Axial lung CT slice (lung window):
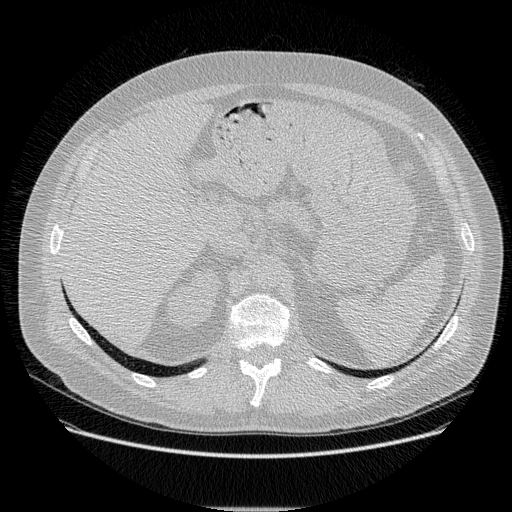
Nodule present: no